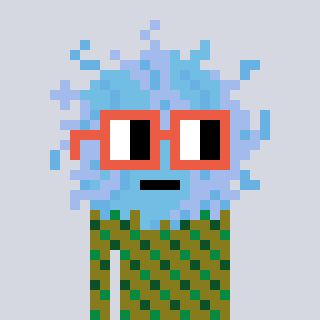
a pixel art character with square orange glasses, a lint-shaped head and a gunk-colored body on a cool background